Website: slack
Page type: payment
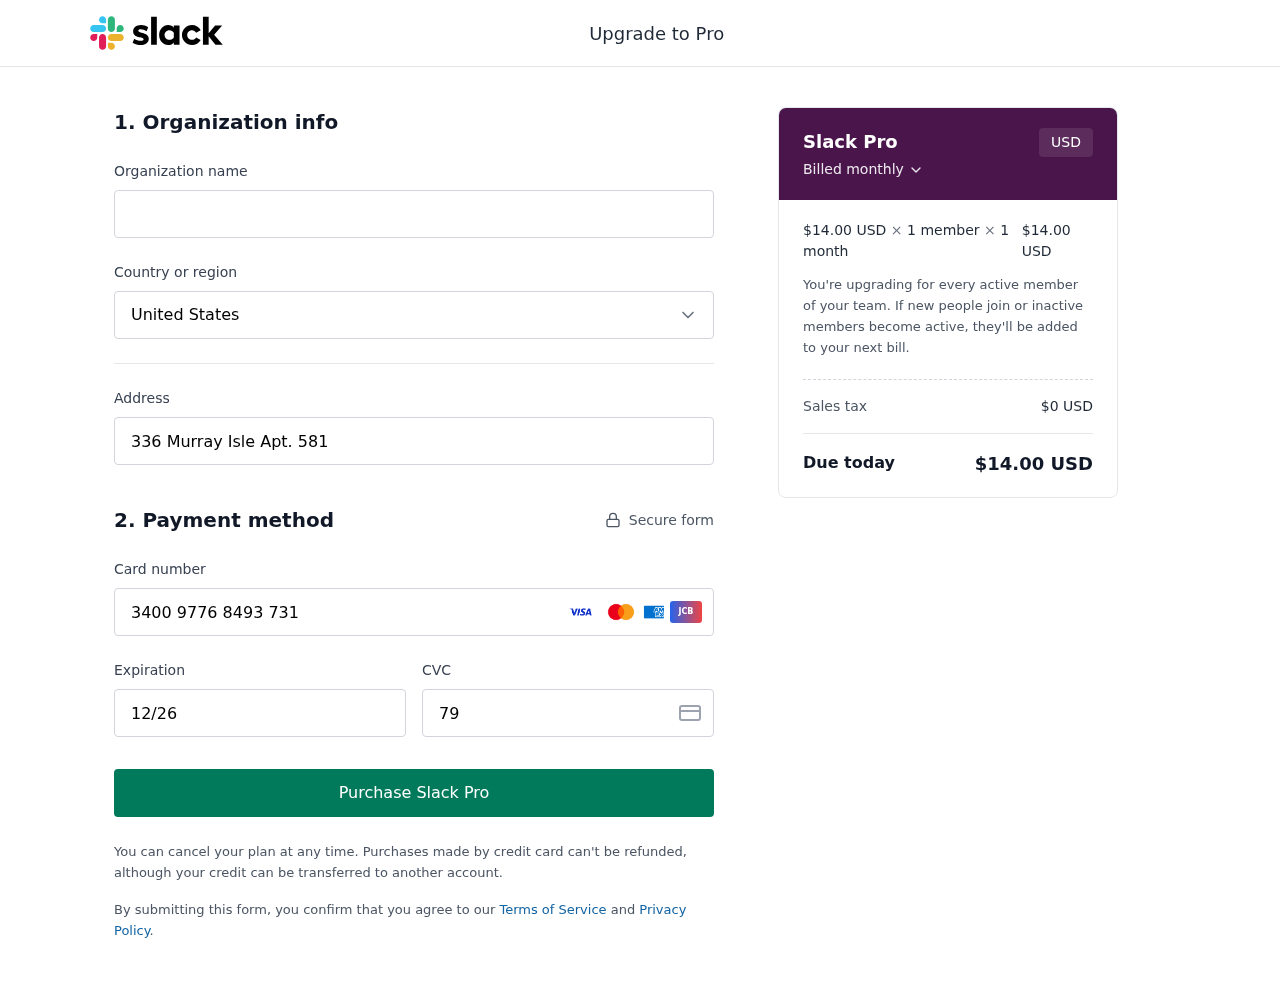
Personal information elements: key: PII_CARD_CVV
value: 7924
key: PII_CARD_EXPIRY
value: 12/26
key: PII_CARD_NUMBER
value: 3400 9776 8493 731
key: PII_COUNTRY
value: United States
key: PII_STREET
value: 336 Murray Isle Apt. 581
Product elements: key: PRODUCT1_PRICE
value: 14
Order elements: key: ORDER_SUBTOTAL
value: $14.00 USD
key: ORDER_TAX
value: $0 USD
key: ORDER_TOTAL
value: $14.00 USD